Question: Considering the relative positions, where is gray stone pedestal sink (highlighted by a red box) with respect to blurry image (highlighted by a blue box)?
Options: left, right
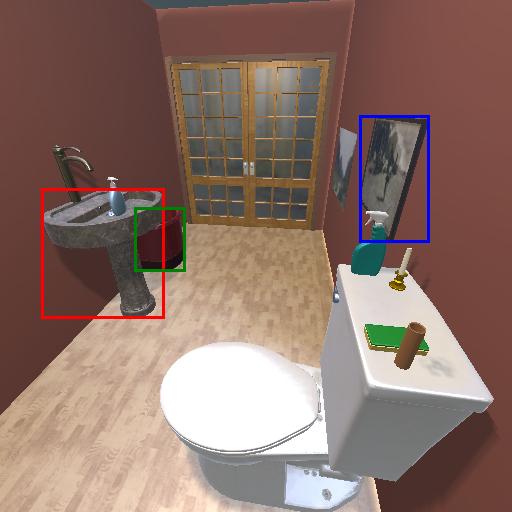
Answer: left